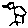
Label: bird